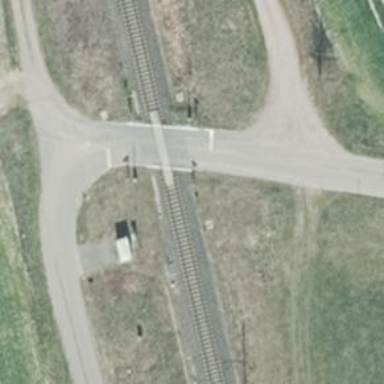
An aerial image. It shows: Level crossing with both lights and saltire in place.